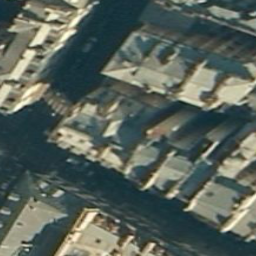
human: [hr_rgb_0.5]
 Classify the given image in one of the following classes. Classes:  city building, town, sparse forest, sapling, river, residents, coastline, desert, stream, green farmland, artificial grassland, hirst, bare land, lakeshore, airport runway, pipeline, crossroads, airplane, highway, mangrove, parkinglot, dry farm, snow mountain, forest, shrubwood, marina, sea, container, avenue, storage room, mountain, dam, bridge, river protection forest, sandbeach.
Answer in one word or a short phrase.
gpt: city building